高二 · 变换几何
函数 $y=1-\sin x, x \in[0,2 \pi]$ 的大致图象是( )
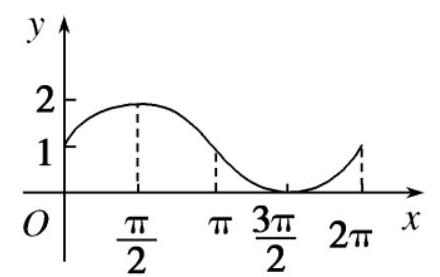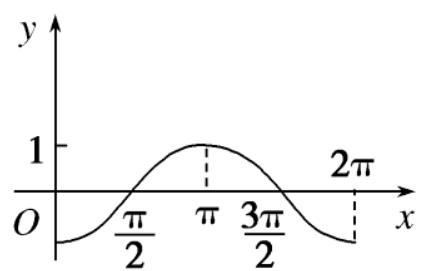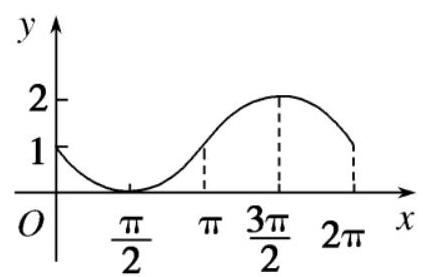
A.

C.

B.

D.
答案: B